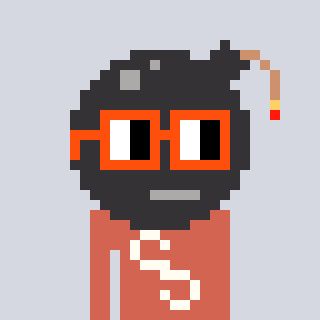
a pixel art character with square orange glasses, a bomb-shaped head and a peachy-colored body on a cool background